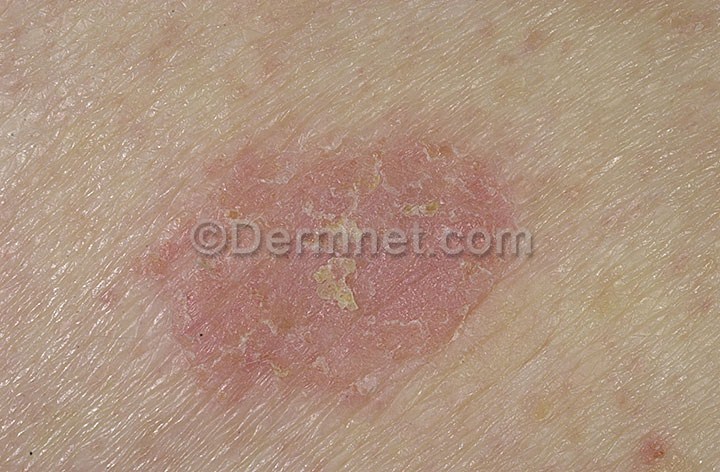
Disease: Seborrheic Keratoses and other Benign Tumors